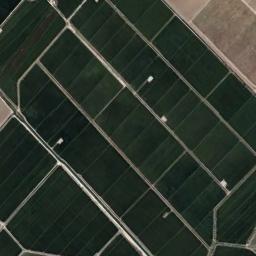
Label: rectangular_farmland